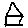
Label: house